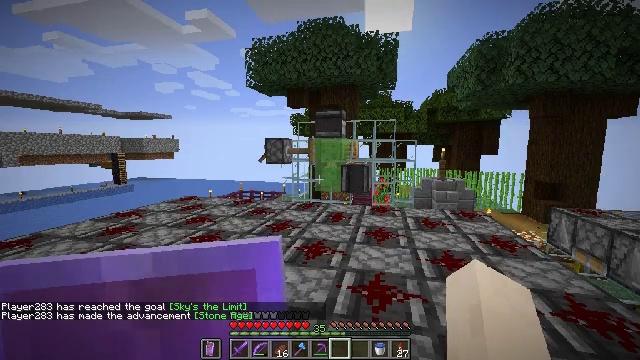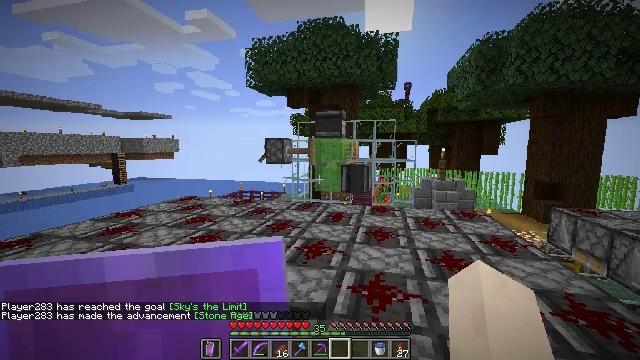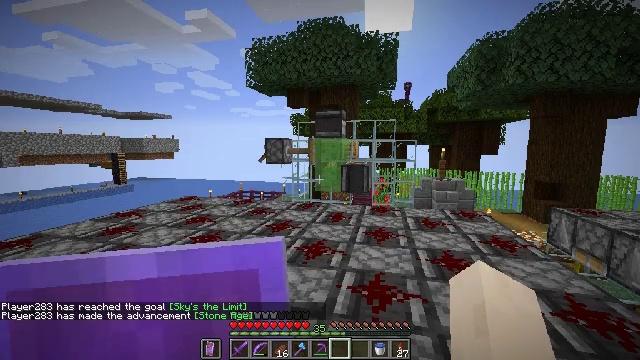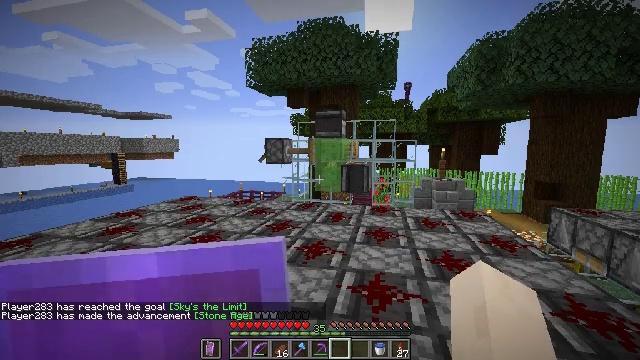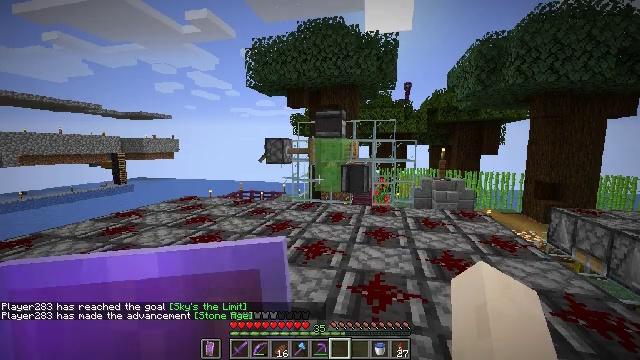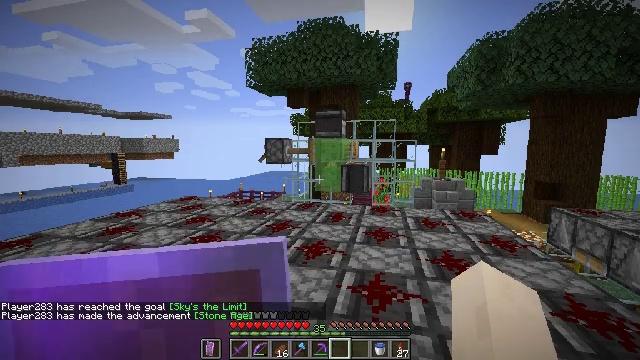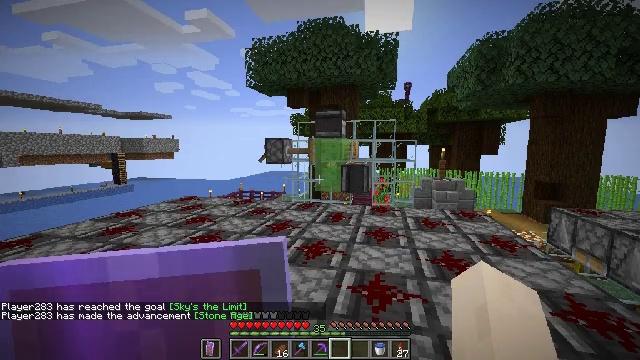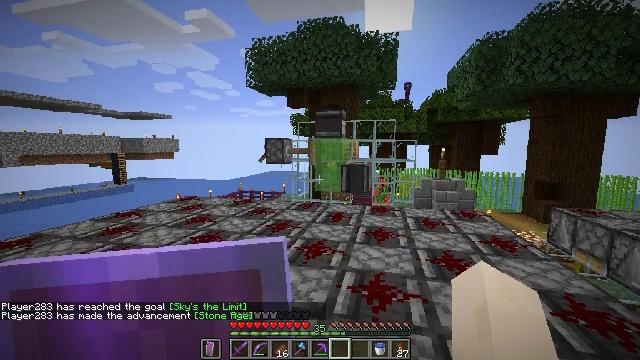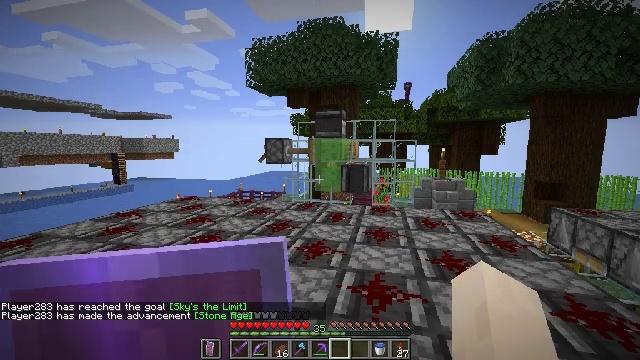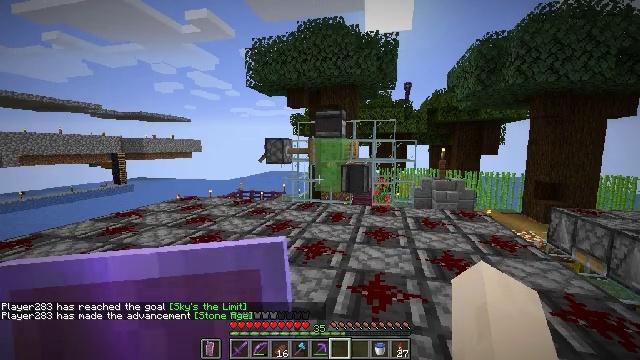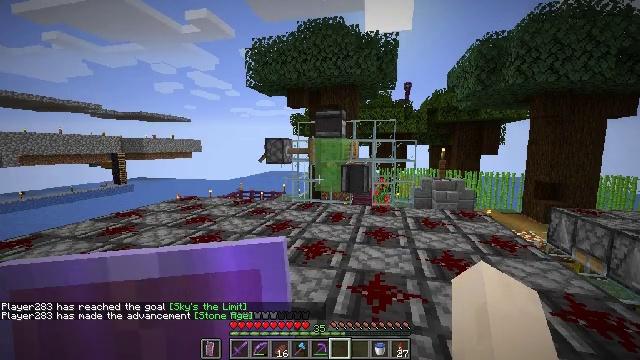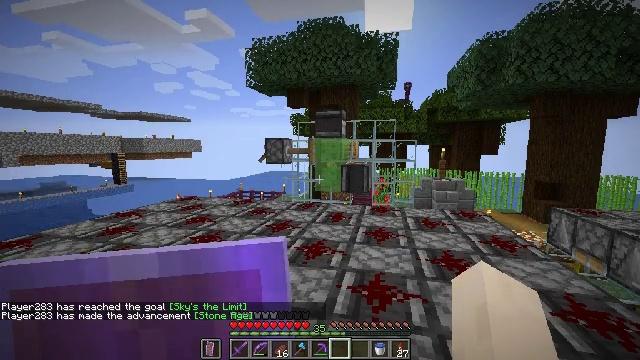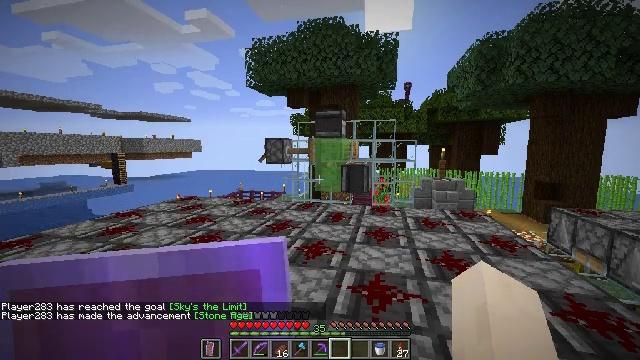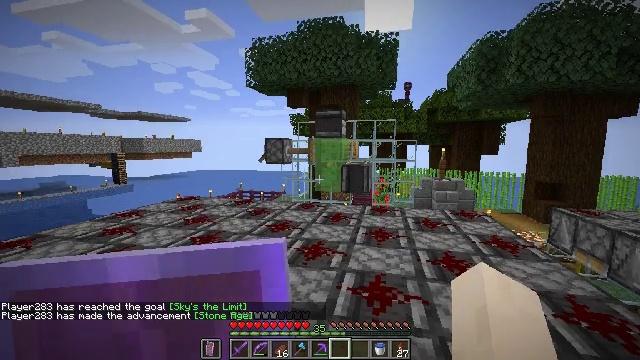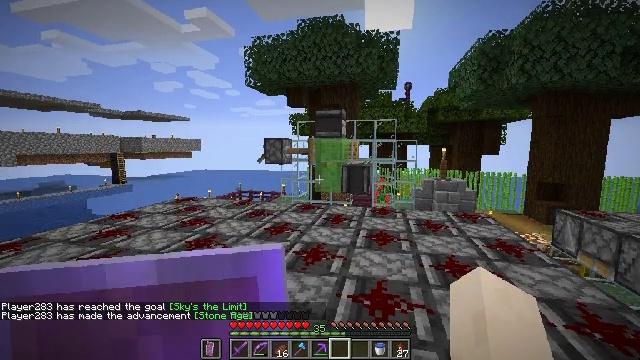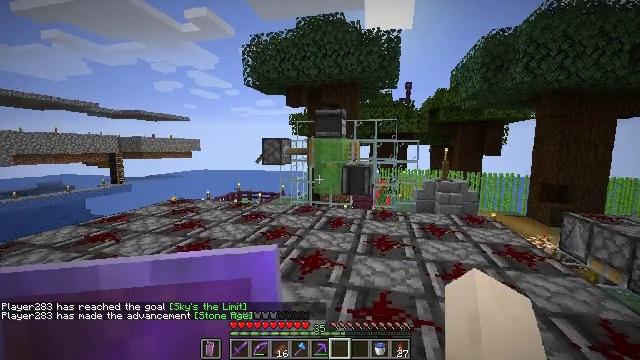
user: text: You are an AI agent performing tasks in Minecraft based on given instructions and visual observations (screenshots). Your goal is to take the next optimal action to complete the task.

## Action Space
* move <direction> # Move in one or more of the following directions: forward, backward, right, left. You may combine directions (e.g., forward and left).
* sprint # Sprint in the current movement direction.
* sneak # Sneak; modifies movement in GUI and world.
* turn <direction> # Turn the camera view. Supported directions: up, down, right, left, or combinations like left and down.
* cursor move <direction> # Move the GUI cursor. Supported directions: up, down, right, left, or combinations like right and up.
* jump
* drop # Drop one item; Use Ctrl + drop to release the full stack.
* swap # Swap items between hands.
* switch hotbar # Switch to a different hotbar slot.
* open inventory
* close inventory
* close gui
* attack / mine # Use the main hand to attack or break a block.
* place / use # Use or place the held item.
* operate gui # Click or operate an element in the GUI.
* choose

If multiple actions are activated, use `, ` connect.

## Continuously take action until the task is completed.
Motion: motion action
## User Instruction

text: Use a crafting table to craft a lead with slimeball and string.
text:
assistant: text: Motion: no_op
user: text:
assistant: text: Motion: no_op
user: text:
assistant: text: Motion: no_op
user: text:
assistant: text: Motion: no_op
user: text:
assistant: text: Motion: no_op
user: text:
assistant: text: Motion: no_op
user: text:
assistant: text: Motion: no_op
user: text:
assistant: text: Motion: no_op
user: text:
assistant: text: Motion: no_op
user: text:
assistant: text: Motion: no_op
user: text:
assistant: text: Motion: no_op
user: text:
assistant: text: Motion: no_op
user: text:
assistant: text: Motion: move forward
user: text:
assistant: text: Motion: move forward
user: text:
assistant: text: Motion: move forward
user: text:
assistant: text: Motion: move forward
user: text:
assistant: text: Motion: move forward, turn left
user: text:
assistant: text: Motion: move forward, turn left
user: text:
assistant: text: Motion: move forward, turn left
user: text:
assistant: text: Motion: move forward, turn left and down
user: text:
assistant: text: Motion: move forward, turn left
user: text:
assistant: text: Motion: move forward
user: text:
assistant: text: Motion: move forward
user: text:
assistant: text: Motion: move forward
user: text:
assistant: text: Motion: move forward
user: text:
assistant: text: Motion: move forward
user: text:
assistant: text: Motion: move forward
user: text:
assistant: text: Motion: move forward
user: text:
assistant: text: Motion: move forward
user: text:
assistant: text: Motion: move forward